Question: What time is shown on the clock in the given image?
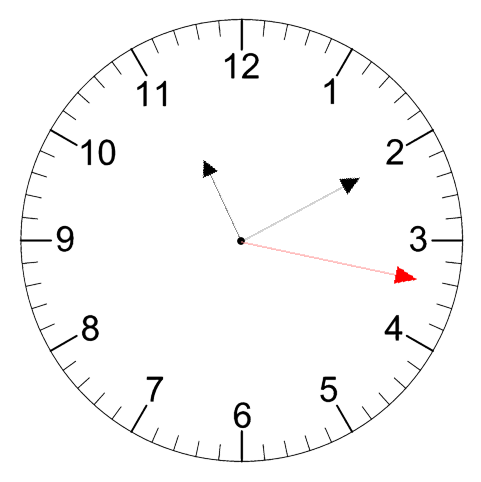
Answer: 11:10:17